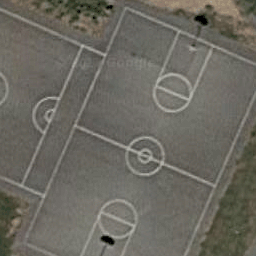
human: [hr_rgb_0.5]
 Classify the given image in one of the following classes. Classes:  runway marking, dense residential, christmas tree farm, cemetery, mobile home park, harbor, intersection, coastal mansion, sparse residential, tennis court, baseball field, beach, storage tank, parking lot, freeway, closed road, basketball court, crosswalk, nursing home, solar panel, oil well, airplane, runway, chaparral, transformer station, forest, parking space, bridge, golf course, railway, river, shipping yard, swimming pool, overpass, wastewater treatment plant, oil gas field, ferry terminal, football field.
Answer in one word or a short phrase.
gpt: basketball court